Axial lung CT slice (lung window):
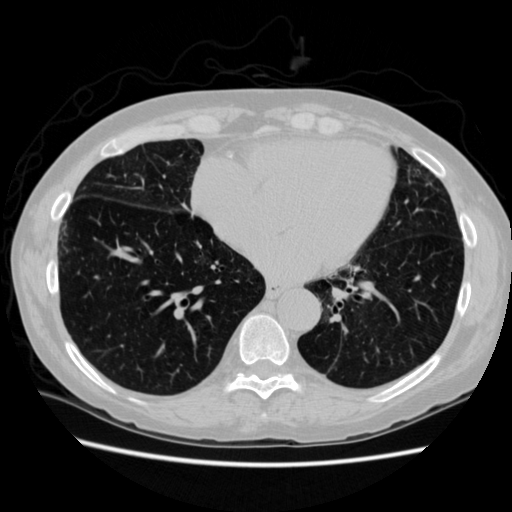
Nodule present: no